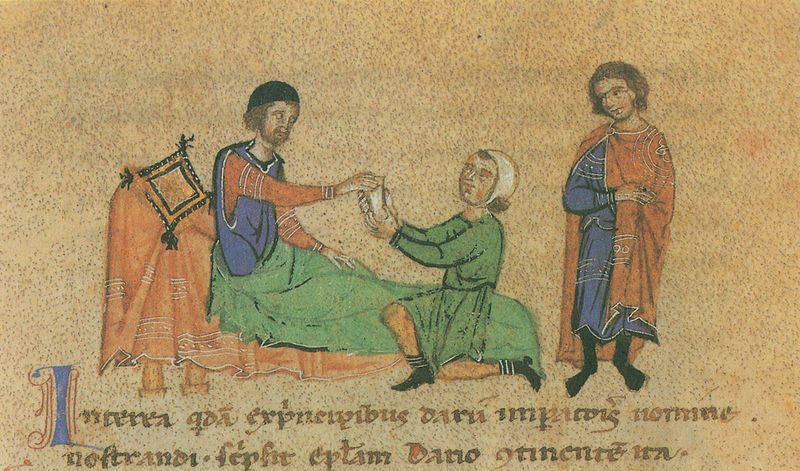
Titel: Alexanderroman
Institution: Leipzig, Stadtbibliothek
Schlagwörter: blau, gemälde, kopf, mann, grün, menschen, braun, hut, männer, orange, schwarz, zeichnung, rot, tuch, haube, malerei, bart, kappe, mütze, bibel, gesicht, stehen, kirche, gewand, kelch, mantel, drei, kind, schrift, papier, liegen, schuhe, kissen, bett, socken, gründ, gefäß, buch, illustration, text, buchstaben, knien, beschriftung, initiale, geschenk, pergament, liege, brief, mittelalter, empfang, kanape, übergabe, gesandter, handschrift, latein, lagern, nachricht, blaub, papyrus, überreichen, buchmalerei, manuskript, kanapee, illumination, übergeben, grüpn, illumation, übergab